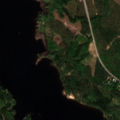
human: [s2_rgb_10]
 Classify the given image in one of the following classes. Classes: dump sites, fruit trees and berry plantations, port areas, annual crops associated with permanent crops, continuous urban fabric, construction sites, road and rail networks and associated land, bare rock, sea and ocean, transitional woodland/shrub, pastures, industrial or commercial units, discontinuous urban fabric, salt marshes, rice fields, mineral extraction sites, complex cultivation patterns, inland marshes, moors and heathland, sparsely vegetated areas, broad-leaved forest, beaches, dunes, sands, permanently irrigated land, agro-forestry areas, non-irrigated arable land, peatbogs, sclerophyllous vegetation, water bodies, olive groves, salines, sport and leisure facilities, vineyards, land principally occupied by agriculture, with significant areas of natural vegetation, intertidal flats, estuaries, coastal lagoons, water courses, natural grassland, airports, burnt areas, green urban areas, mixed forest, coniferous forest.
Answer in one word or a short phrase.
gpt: coniferous forest, mixed forest, water bodies